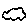
Label: cloud